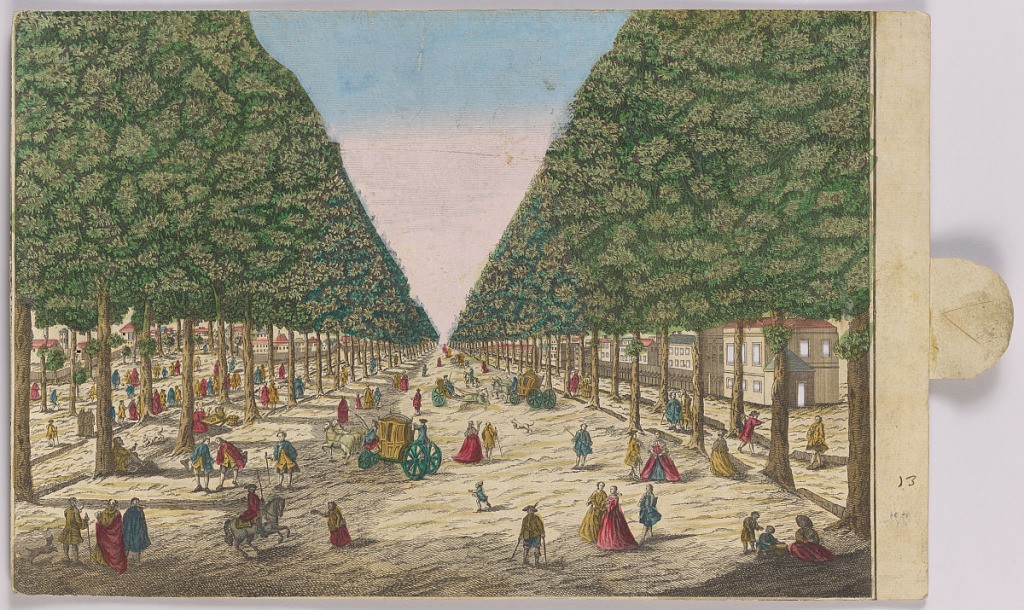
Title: Peep-Show Print
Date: mid-18th century
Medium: Engraving and brush and wash on paper
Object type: Print
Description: Peep-show print